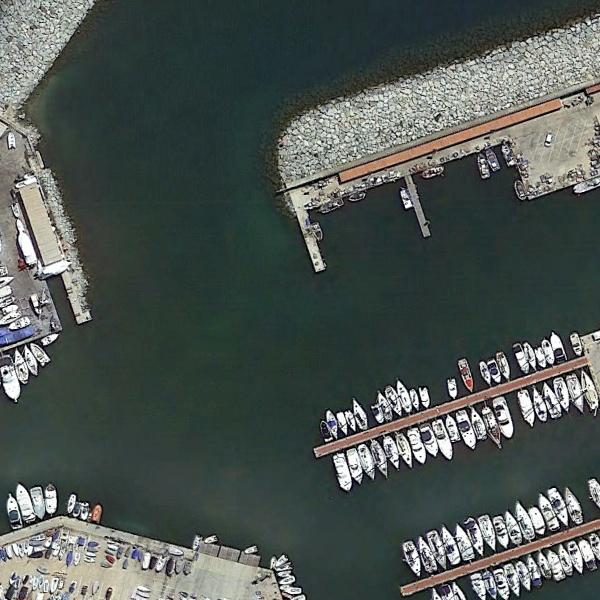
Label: Port